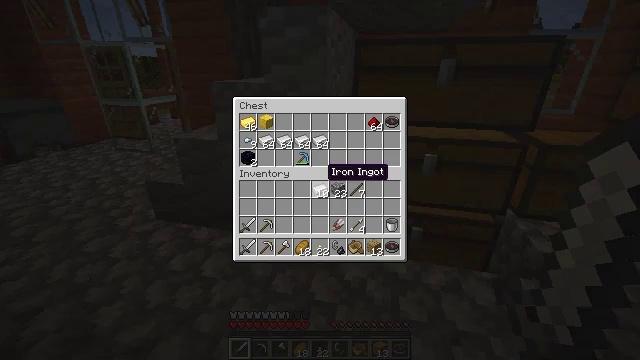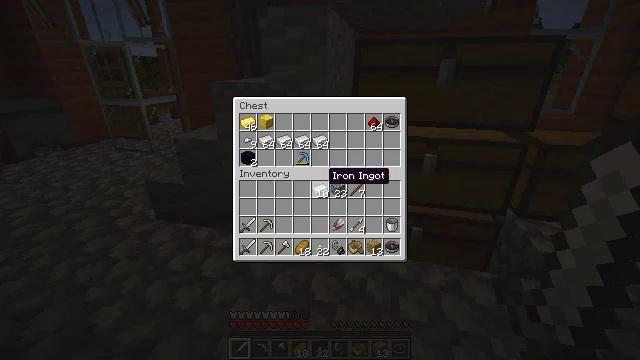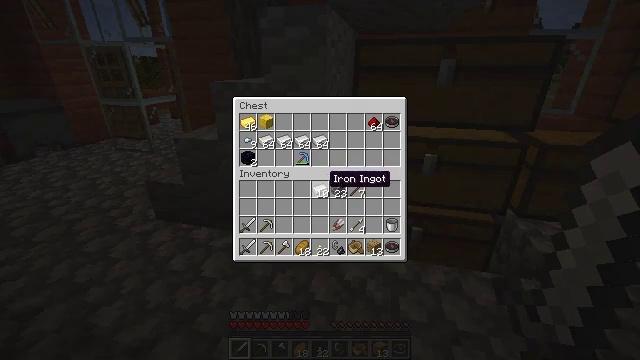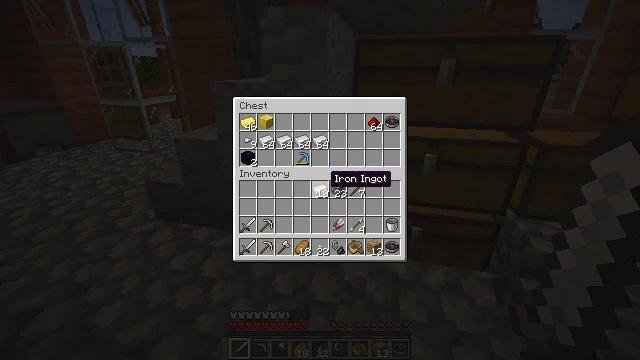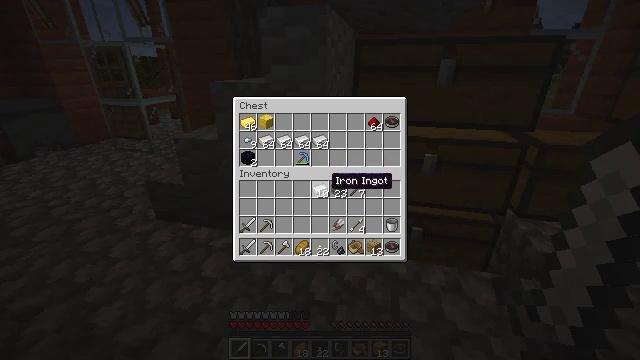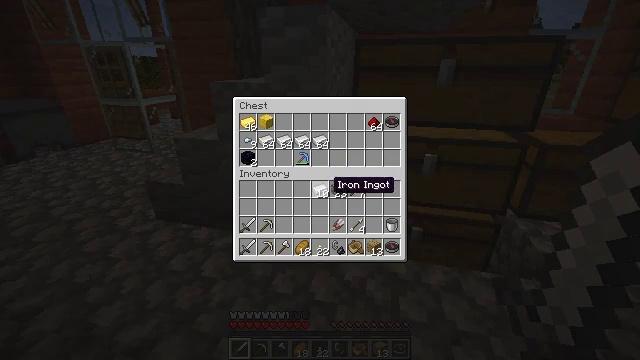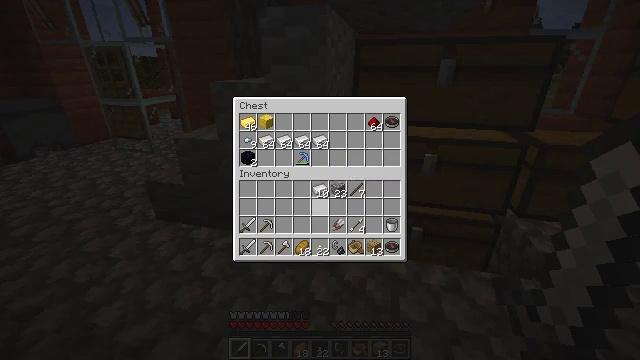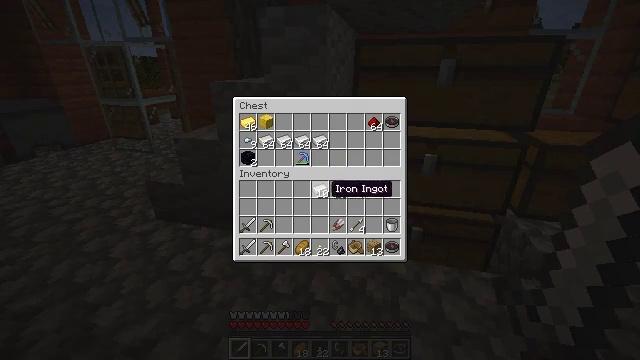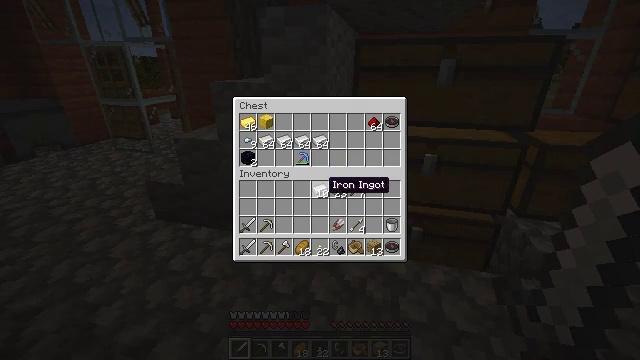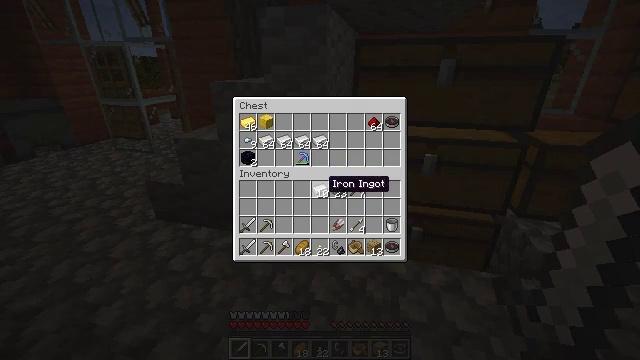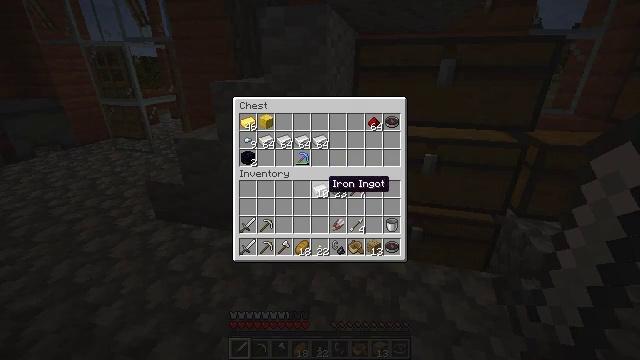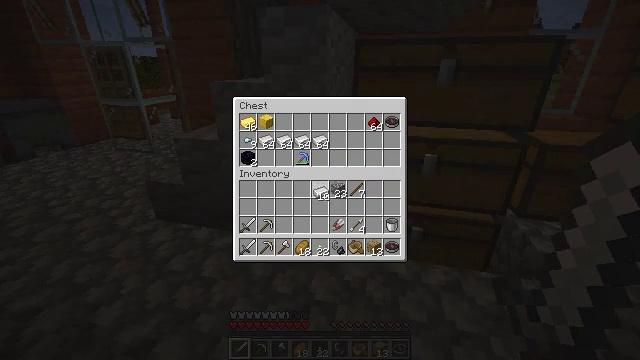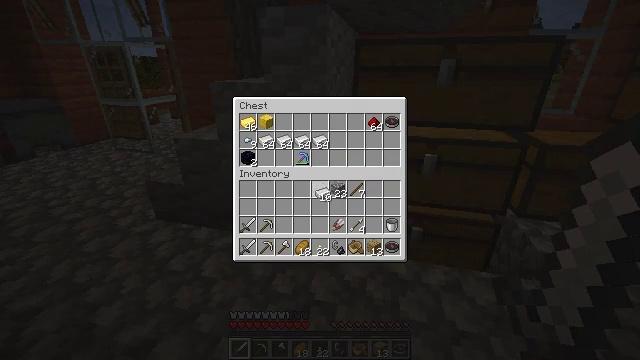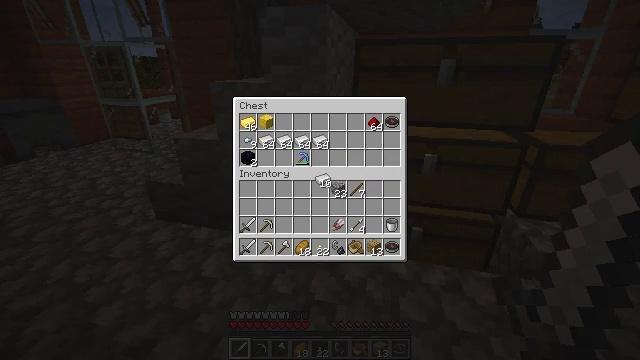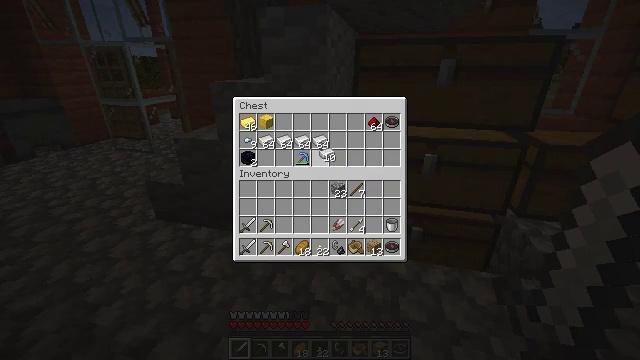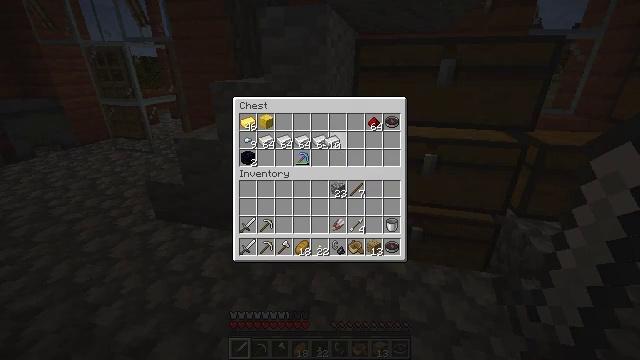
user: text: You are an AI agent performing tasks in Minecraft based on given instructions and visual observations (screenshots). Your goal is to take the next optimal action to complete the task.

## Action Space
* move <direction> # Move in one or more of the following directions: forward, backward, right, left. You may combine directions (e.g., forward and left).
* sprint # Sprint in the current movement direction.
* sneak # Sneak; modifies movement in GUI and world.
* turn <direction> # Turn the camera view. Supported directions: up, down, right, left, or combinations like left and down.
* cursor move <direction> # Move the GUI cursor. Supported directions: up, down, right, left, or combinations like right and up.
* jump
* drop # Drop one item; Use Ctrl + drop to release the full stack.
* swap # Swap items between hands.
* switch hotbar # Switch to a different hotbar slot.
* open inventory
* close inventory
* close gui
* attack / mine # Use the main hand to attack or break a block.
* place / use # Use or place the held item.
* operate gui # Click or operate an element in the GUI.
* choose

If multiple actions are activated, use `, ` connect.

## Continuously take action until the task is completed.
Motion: motion action
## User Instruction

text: Mine the white bed.
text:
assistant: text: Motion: no_op
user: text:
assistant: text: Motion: no_op
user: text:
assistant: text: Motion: no_op
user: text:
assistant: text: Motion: no_op
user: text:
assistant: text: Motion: no_op
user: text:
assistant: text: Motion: no_op
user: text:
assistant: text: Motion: no_op
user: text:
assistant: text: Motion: no_op
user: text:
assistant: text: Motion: no_op
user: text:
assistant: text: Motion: no_op
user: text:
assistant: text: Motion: attack / mine
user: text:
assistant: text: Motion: attack / mine
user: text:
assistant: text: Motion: turn up, attack / mine
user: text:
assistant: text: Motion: turn up
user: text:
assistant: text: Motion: turn up
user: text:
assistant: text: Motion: no_op
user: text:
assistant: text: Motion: no_op
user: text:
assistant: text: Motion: no_op
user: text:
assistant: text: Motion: no_op
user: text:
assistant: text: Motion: attack / mine
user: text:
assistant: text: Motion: attack / mine
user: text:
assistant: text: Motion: attack / mine
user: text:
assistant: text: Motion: no_op
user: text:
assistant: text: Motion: no_op
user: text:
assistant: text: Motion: no_op
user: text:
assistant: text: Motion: no_op
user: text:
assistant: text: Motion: no_op
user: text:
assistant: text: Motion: no_op
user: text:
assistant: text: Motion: no_op
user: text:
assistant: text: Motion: no_op